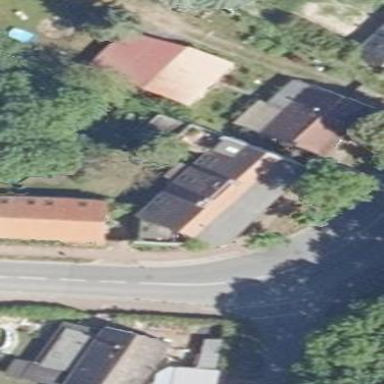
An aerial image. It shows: Building with gabled roof oriented along its length.